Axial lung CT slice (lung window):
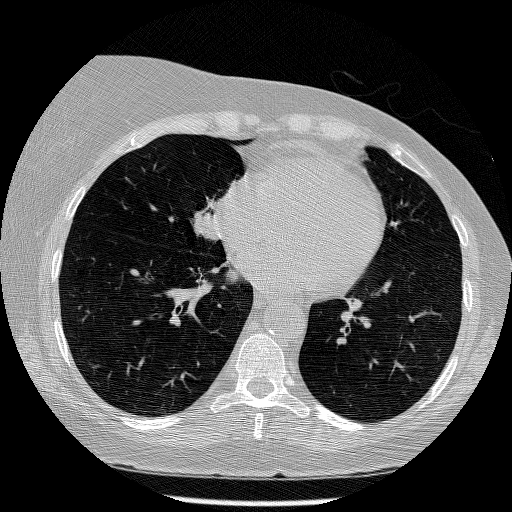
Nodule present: yes
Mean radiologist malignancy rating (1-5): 5